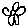
Label: flower